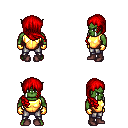
a pixel art fantasy rpg character, male body template, orc, green skin, gold chest armor, metal pants, red right-swept hairstyle, gold gloves, maroon shoes, four views (front, back, left, right), 2x2 character sprite sheet, small pixel art, hard edges, no anti-aliasing